Question: What should be done for me to have the deployment target lower that 7.0 in my project preferences? Now any new project I create using Xcode 5 can only be deployed to iOS 7.0. That's how it looks:

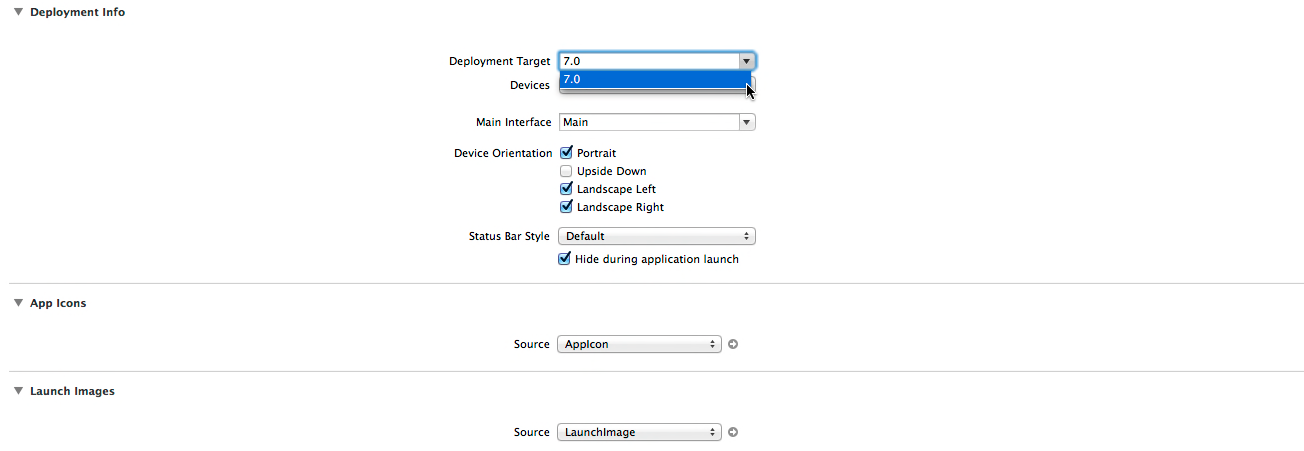
Answer: You can directly type a different target (5.0, 5.1, etc) into the text box :)
The only thing to note is you will need to change the architecture to exclude ARM64 if you go below 7.0.